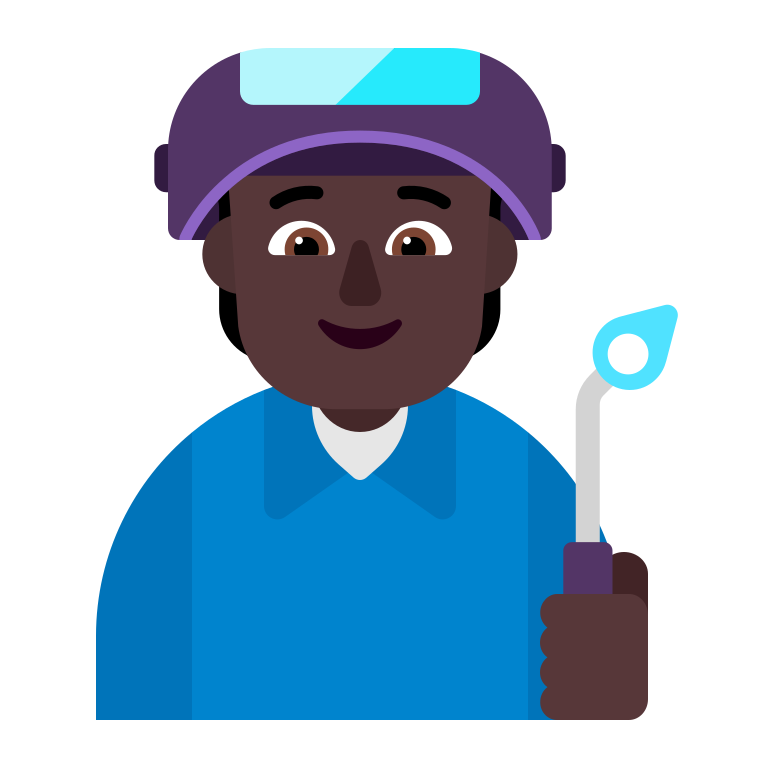
factory worker flat dark